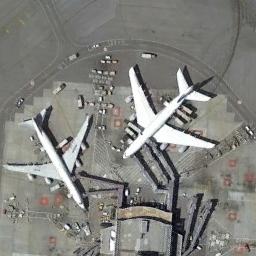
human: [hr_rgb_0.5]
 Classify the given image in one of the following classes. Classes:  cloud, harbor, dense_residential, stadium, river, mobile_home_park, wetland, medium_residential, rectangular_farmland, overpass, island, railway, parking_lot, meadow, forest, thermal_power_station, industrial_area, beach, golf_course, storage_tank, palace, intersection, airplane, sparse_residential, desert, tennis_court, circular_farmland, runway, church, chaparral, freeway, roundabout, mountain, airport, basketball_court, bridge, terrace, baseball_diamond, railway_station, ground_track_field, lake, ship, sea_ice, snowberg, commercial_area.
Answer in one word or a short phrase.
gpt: airplane